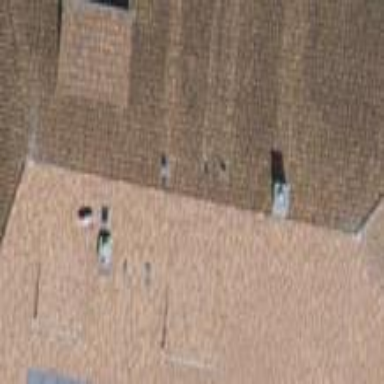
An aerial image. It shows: Farm building.